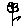
Label: flower